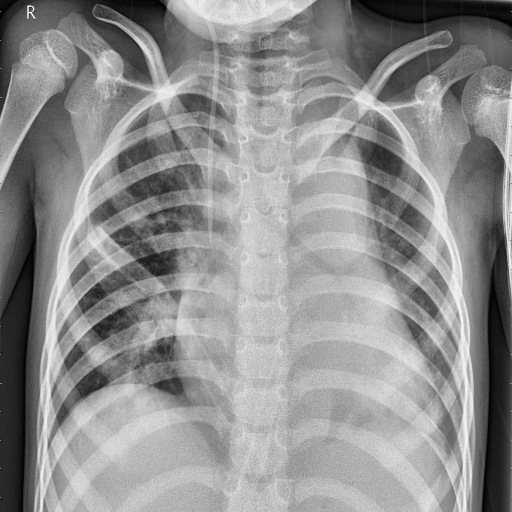
Finding: PNEUMONIA